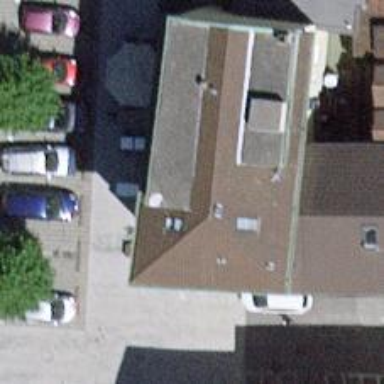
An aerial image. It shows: Restaurant.